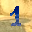
Label: 1